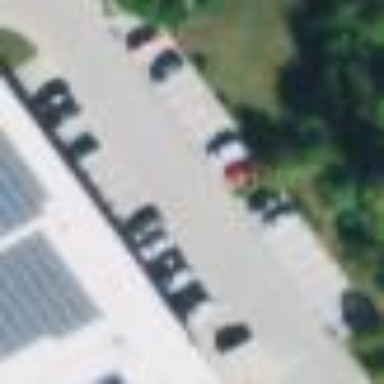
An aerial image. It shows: Parking available on the street side.